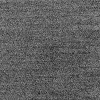
Atmospheric dust classification: dusty